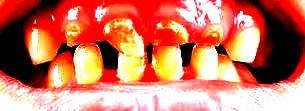
Condition: hypodontia